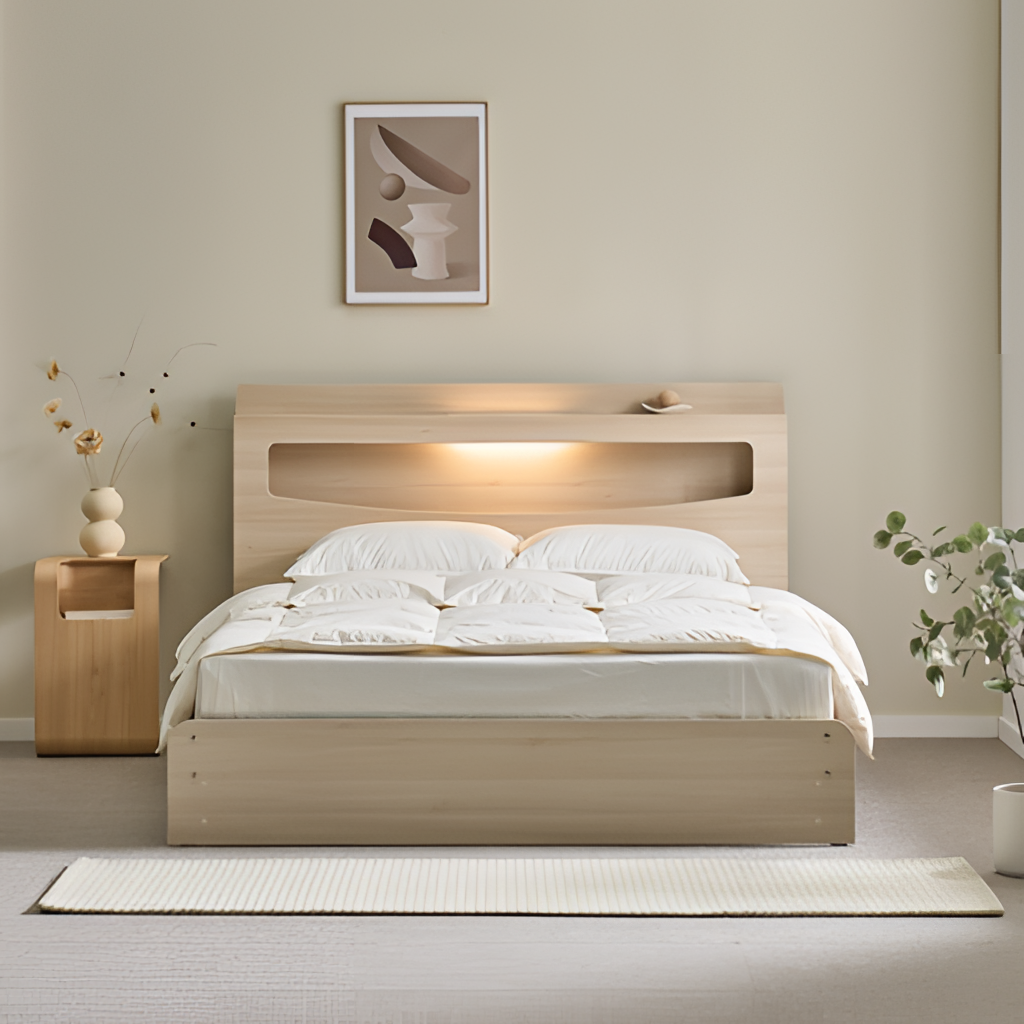
bedroom, beige wood illuminated headboard bed, beige carpet flooring, with plain pattern, paint wallpaper, with solid pattern, modern